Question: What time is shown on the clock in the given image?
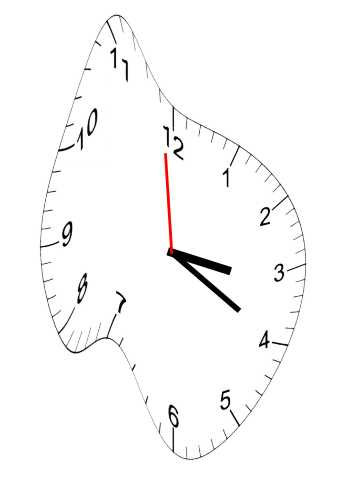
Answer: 03:19:59